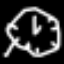
Label: clock